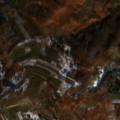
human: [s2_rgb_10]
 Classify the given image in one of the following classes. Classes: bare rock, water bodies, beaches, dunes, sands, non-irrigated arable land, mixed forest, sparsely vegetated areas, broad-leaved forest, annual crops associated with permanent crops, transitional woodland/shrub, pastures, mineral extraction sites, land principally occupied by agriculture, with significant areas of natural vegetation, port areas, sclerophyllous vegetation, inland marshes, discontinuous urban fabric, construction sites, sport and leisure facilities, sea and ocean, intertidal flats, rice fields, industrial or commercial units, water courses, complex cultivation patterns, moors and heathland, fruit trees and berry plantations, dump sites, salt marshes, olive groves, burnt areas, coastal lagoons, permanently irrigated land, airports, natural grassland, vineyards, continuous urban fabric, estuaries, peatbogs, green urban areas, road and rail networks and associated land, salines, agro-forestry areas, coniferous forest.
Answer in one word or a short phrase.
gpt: complex cultivation patterns, land principally occupied by agriculture, with significant areas of natural vegetation, broad-leaved forest, transitional woodland/shrub